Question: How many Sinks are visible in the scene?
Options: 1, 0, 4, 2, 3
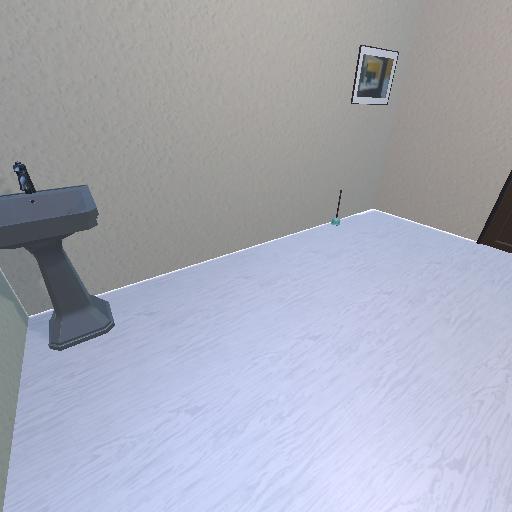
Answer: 1